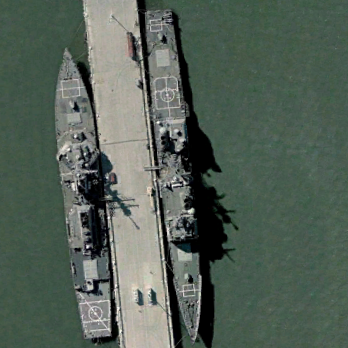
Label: cruiser